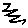
Label: zigzag